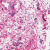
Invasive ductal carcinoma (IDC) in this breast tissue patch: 0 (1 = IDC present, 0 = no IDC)